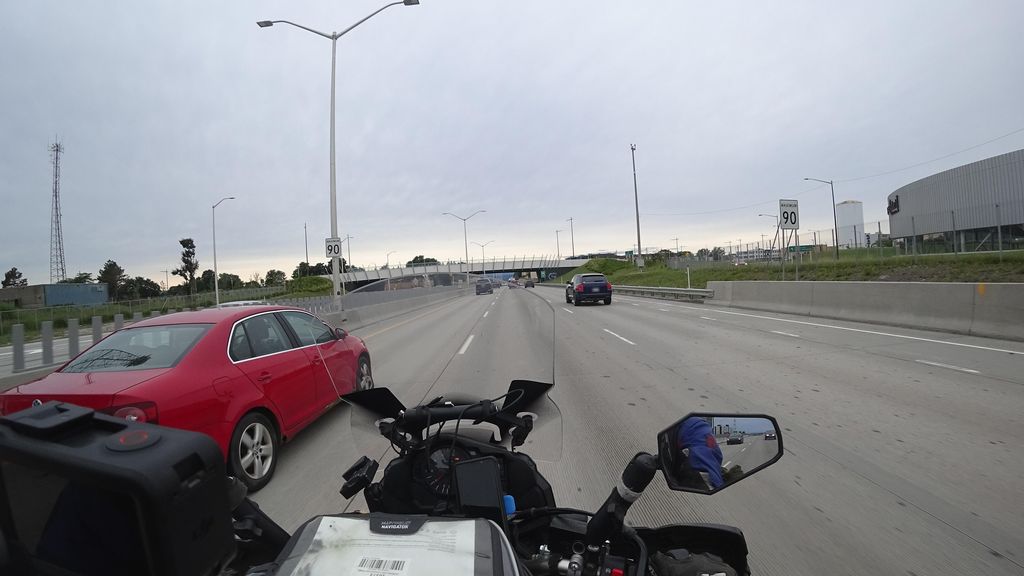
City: quebec_city